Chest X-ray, PA view. Patient: 60 years old, sex F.
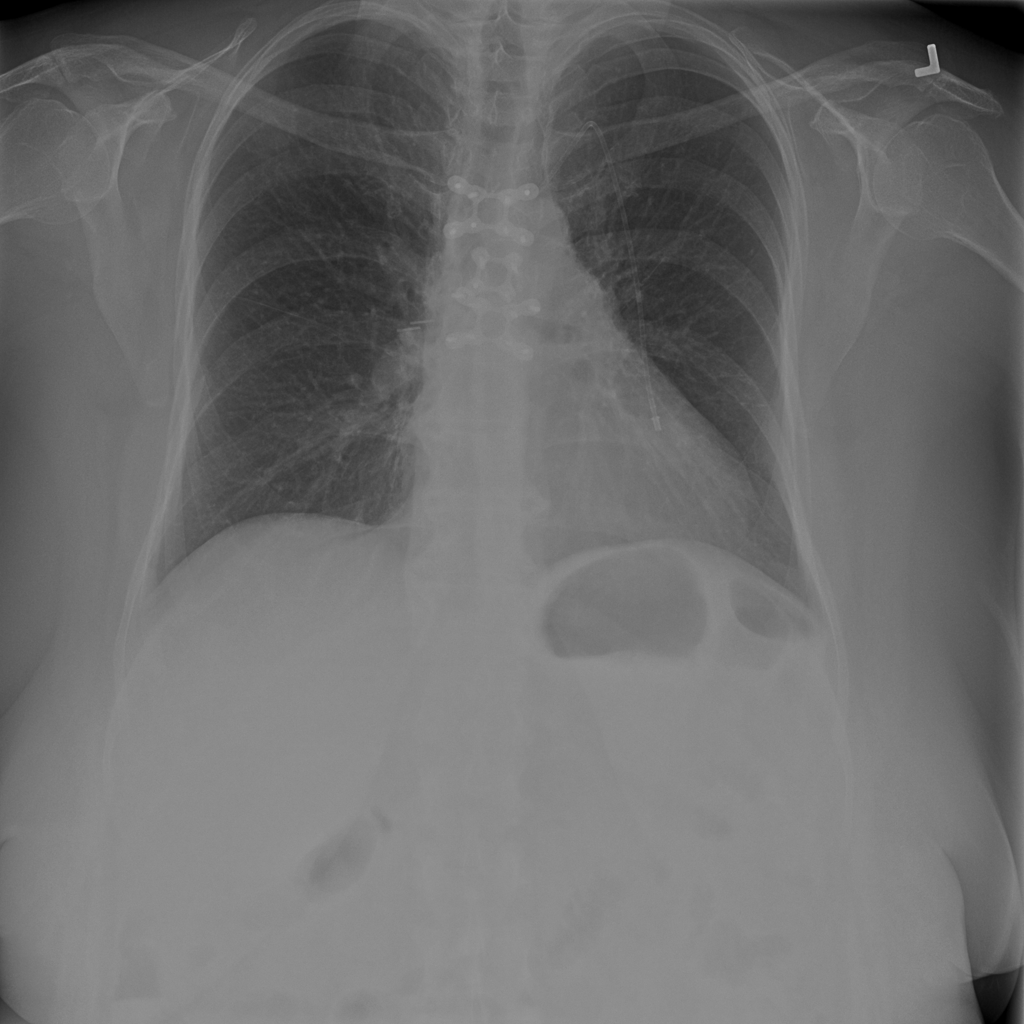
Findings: No Finding